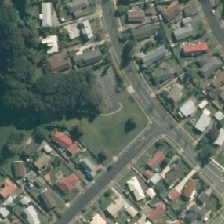
Land cover: urban_parkland